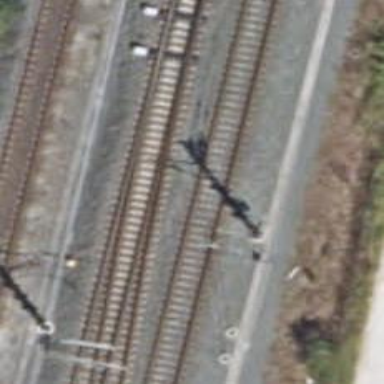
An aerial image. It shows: Railway with electrified contact lines.